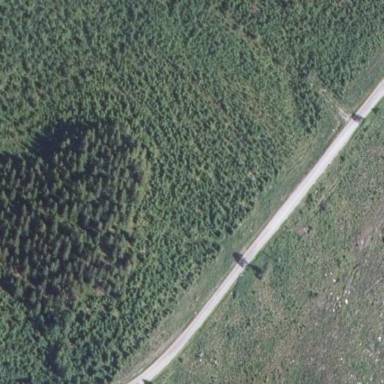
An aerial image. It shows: Clearcut man-made area surrounded by scrub vegetation.